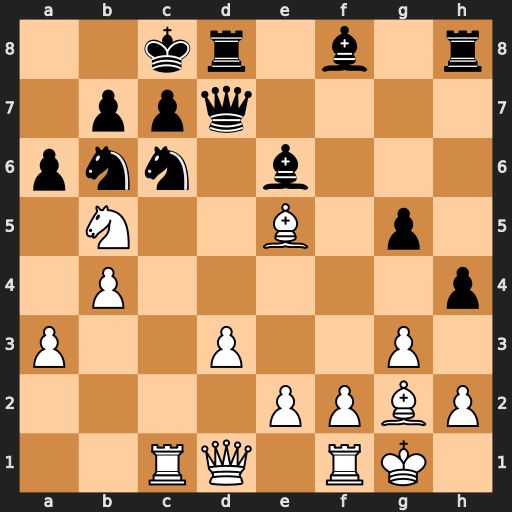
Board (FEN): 2kr1b1r/1ppq4/pnn1b3/1N2B1p1/1P5p/P2P2P1/4PPBP/2RQ1RK1
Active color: w
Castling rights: -
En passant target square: -
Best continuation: Rxc6 bxc6 Na7+